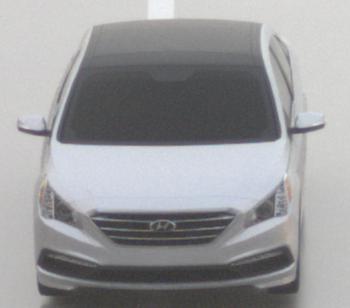
Make: Hyundai
Model: Sonata
Detailed model: Gen. 7
Model produced from: 2015
Model produced until: 2017
Doors: 4
Color: white
Road condition: wet road
Daytime: sunrise or sunset
Contrast: low contrast